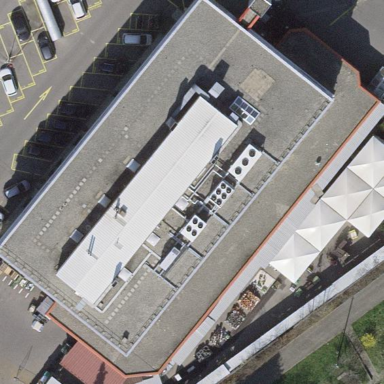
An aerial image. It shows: Office building with flat roof.